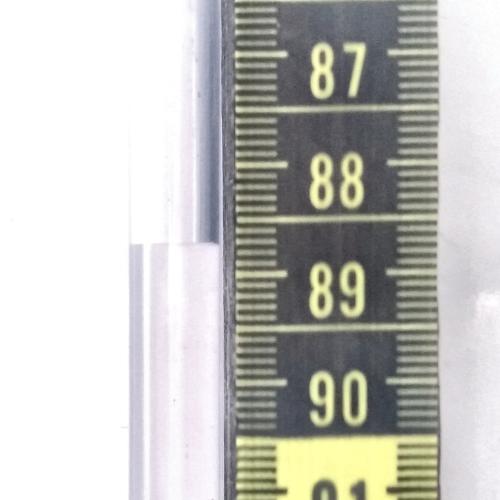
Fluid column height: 88.7 cm